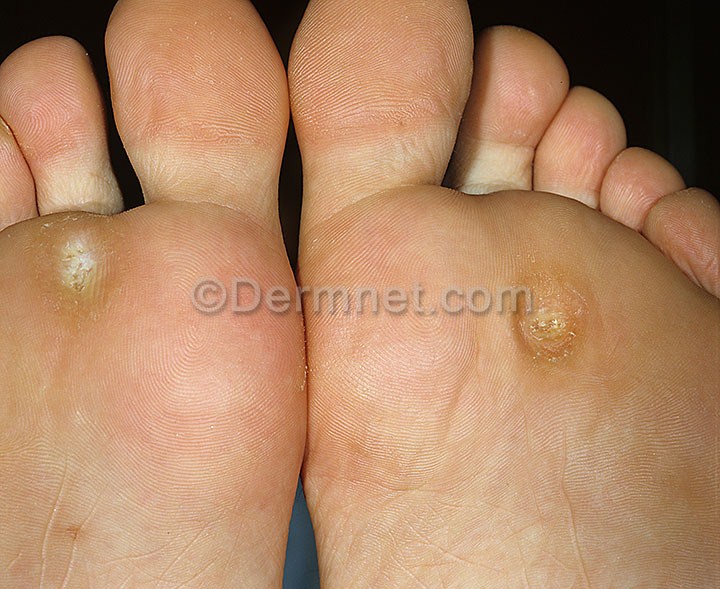
Disease: Warts Molluscum and other Viral Infections